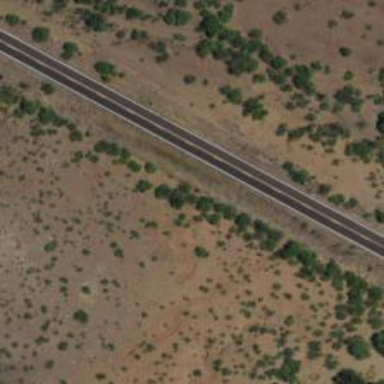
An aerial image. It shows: Asphalt road classified as primary highway.